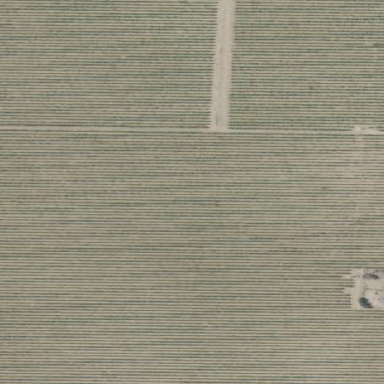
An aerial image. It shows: Vineyard.